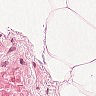
Metastatic tissue present: no